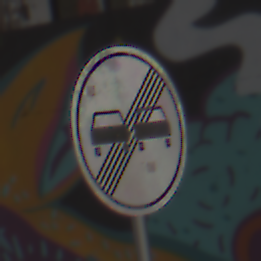
Verkehrszeichen: EndeUeberholverbot
Umgebung: Roofed, Special
Tageszeit: Midday
Wetter: Overcast
Licht: Natural
Jahreszeit: NotSpecified
Kontrast: MediumContrast